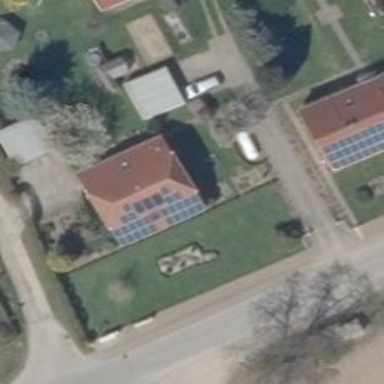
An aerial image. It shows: Small solar photovoltaic panel used as generator to produce electricity.